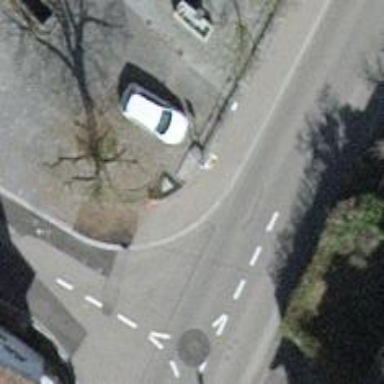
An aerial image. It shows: Kerb serving as barrier.